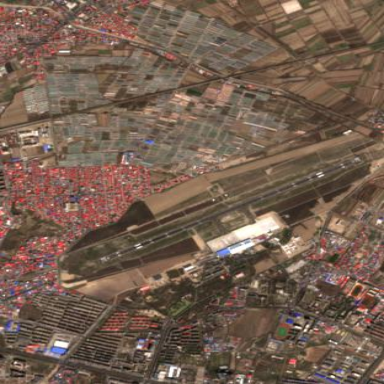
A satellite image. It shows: Runway in airport area.